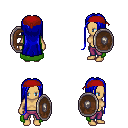
a pixel art fantasy rpg character, female body template, human, tanned skin, green cape, magenta pants, blue extra-long hairstyle, red bandana, shield, four views (front, back, left, right), 2x2 character sprite sheet, small pixel art, hard edges, no anti-aliasing